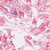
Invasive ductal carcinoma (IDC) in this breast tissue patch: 0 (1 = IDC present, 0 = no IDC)